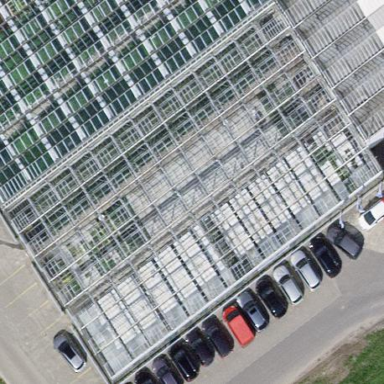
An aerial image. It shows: Greenhouse.